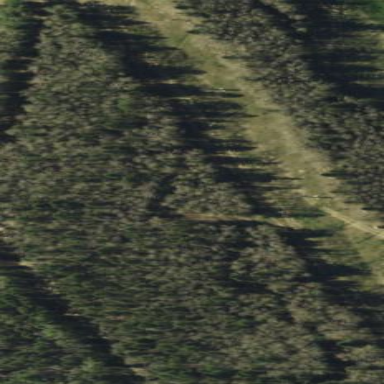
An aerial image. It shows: Intermediate downhill ski slope. The slope is groomed for backcountry skiing.